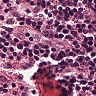
Metastatic tissue present: no